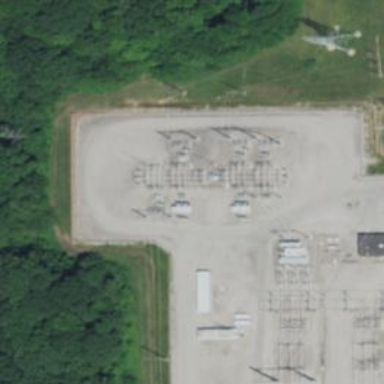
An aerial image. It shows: Switch for power supply.